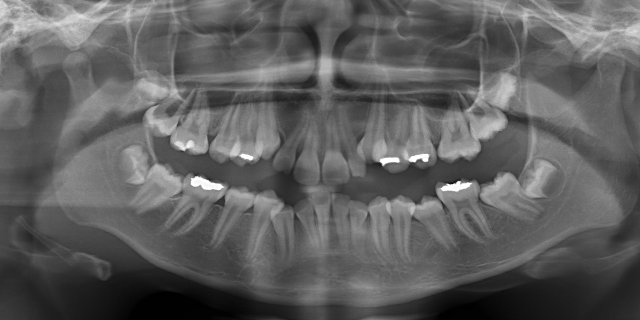
adult